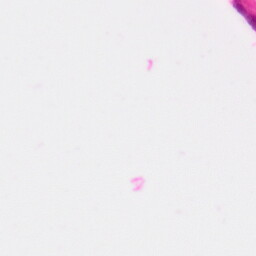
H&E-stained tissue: Colon